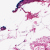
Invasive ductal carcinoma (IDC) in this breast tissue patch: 0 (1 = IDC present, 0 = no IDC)